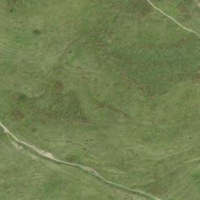
EUNIS habitat code: 23
Species observed at this site:
Corvus corone
Oenanthe oenanthe
Turdus philomelos
Dendrocopos major
Fringilla coelebs
Falco peregrinus
Buteo buteo
Gentianella campestris
Campanula barbata
Rumex alpinus
Garrulus glandarius
Falco tinnunculus
Periparus ater